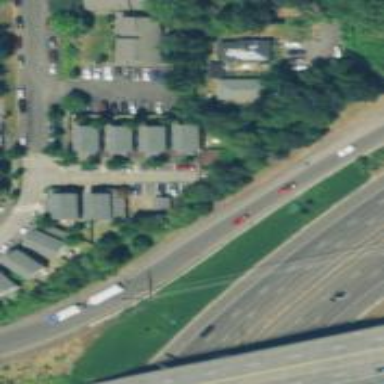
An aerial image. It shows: Service road with sidewalk on the left.